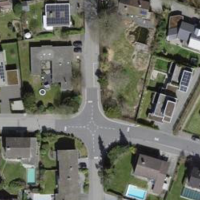
EUNIS habitat code: 54
Species observed at this site:
Cotinus coggygria